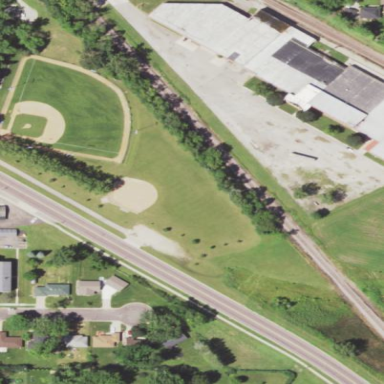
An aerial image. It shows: Baseball pitch for leisure land.